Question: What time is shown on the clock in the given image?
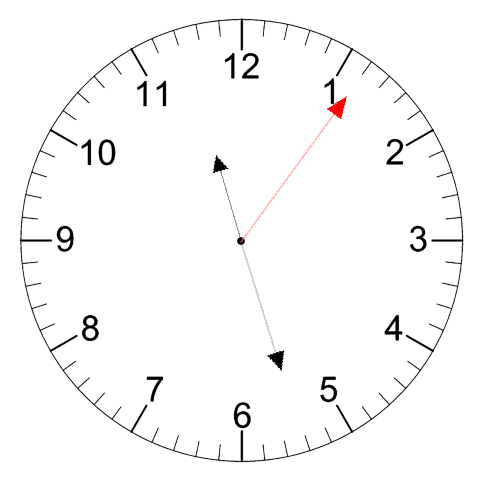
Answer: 11:27:06